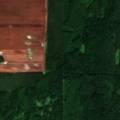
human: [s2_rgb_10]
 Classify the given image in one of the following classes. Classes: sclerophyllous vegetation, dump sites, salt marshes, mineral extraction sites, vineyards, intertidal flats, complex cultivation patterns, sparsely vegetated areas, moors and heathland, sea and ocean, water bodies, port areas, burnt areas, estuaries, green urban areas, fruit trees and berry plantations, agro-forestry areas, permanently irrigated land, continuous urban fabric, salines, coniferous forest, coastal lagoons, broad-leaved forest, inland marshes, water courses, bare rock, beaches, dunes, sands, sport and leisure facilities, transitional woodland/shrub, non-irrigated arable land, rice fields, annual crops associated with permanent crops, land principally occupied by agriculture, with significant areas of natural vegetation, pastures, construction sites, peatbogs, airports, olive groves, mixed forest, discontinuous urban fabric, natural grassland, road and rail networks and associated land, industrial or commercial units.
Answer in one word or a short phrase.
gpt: broad-leaved forest, coniferous forest, mixed forest, transitional woodland/shrub, peatbogs